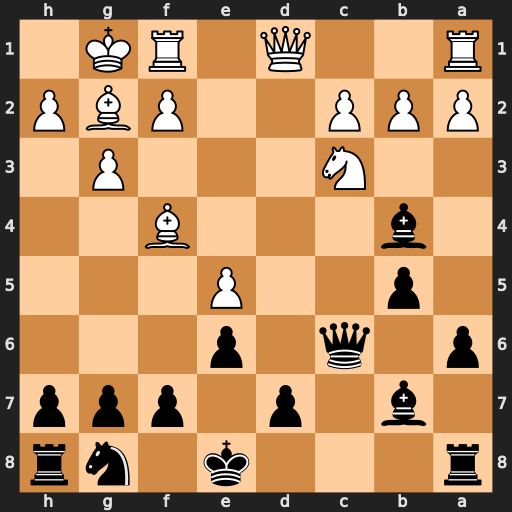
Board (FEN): r3k1nr/1b1p1ppp/p1q1p3/1p2P3/1b3B2/2N3P1/PPP2PBP/R2Q1RK1
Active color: b
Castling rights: kq
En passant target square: -
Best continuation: Qxg2#